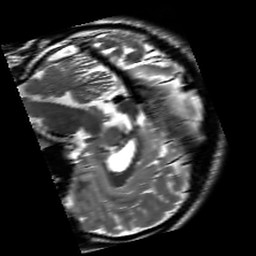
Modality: T2w
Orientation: sagittal
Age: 26
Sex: male
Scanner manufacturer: siemens
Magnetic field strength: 3 T
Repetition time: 7 s
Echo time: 0.09 s